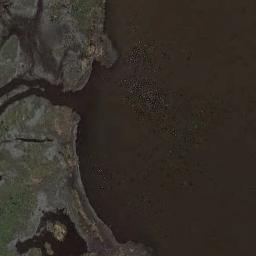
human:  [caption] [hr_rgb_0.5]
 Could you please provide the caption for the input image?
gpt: Except for the waters, this wetland is covered by vegetation .

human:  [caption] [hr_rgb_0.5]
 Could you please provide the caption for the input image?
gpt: There are many different areas of wetlands .

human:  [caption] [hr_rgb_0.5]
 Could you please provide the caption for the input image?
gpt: The wetland consists of dry plants and water .

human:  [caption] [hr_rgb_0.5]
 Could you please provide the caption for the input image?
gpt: There are a few brown bare lands in the river in a wetland with sparse green plants on the bare lands .

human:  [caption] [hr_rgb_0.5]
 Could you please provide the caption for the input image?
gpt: There are much water area on the wetland .